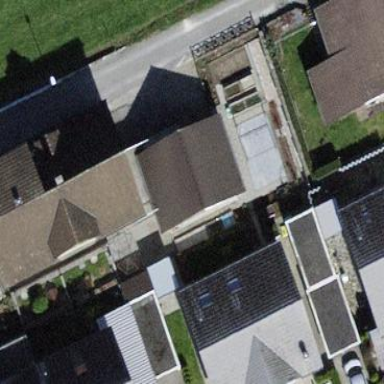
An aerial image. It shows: Building with tile roof.